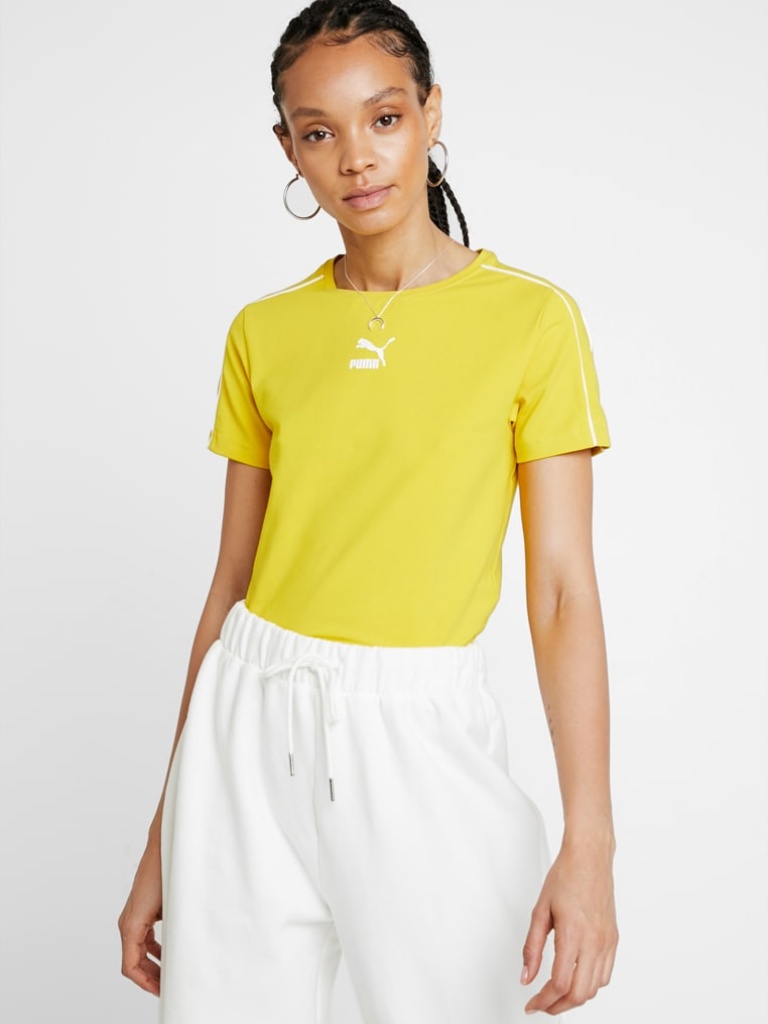
cotton tight short sleeve waist length Fully Tucked in crew t-shirt